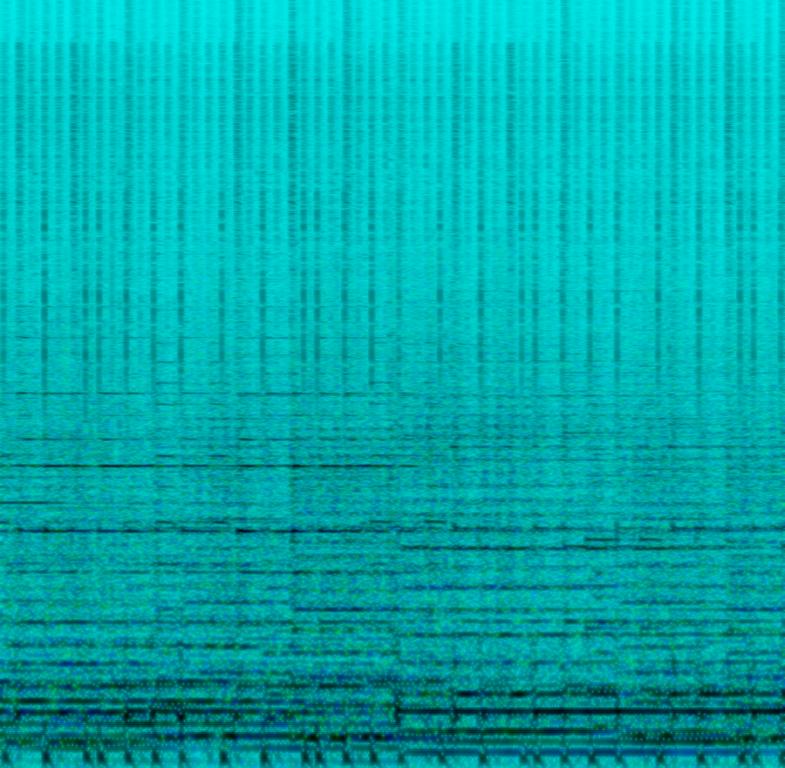
This song contains a string section playing a short stroke melody in the lower range along to a digital acoustic drum playing a rather complex groove. Acoustic guitars are playing a melody. This song may be playing in a heroic movie scene.